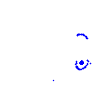
Particle: kaon